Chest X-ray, PA view. Patient: 48 years old, sex F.
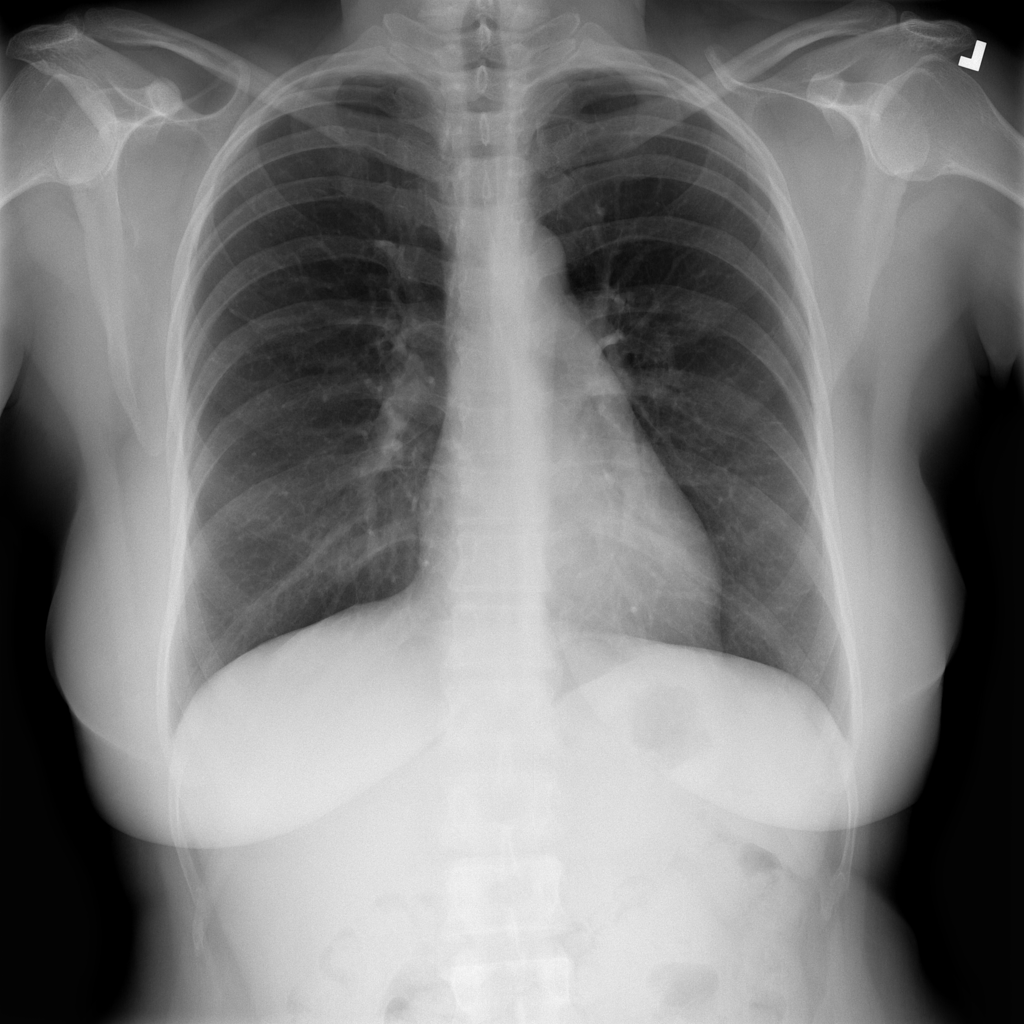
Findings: No Finding